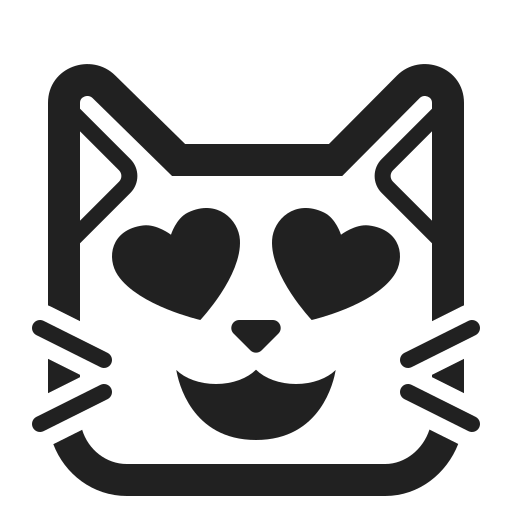
smiling cat with heart eyes high contrast